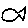
Label: fish